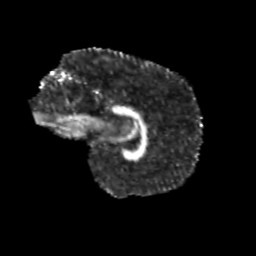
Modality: FA
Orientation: sagittal
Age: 11
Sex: male
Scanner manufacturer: siemens
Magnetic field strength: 3 T
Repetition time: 3.8 s
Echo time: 0.07 s